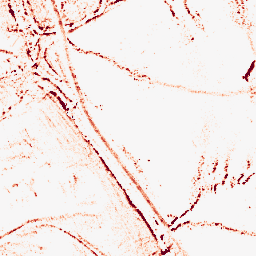
Category: morphological
Decomposition family: morphological_ellipse
Decomposition parameters: operation: opening
width: 5
height: 5
Upsampling method: sinc_hamming
Upsampling parameters: scale: 2
kernel_size: 8
Upsampling scale: 2